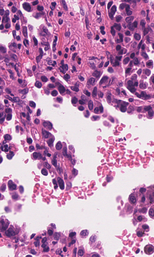
Tumor epithelial tissue: yes
Tumor-associated stroma tissue: yes
Normal tissue: no